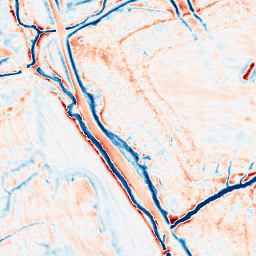
Category: edge_preserving
Decomposition family: guided
Decomposition parameters: radius: 4
eps: 0.001
Upsampling method: lanczos
Upsampling parameters: scale: 8
Upsampling scale: 8